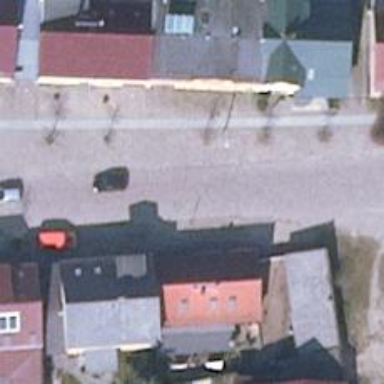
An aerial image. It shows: Residential road with sidewalks on both sides. The surface of the sidewalk on the right is asphalt.